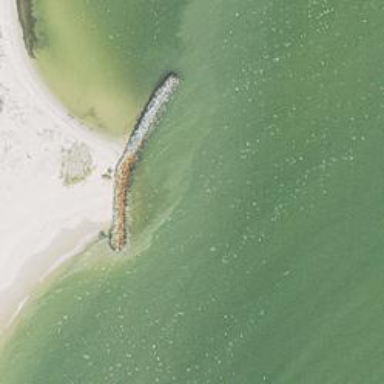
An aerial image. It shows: Breakwater structure.